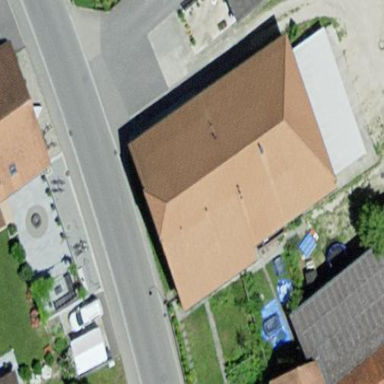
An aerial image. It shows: Residential building.